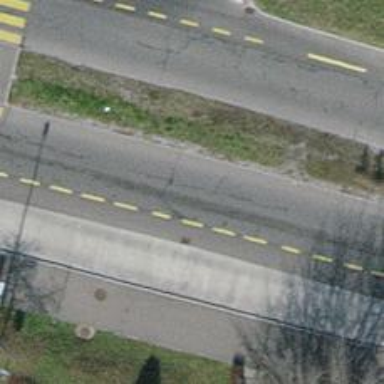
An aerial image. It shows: Bus stop with designated stop position for public transport.